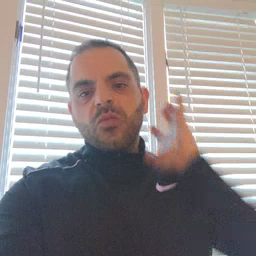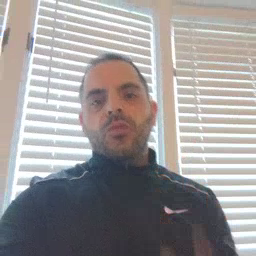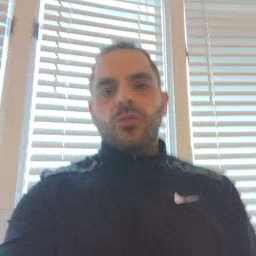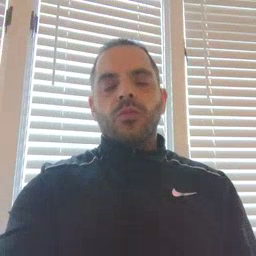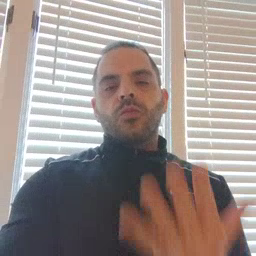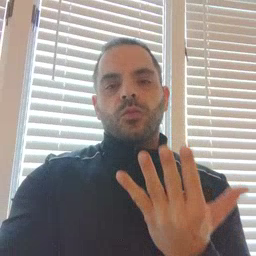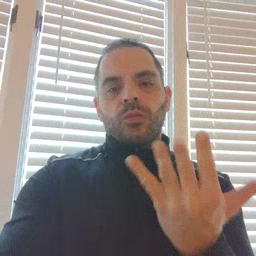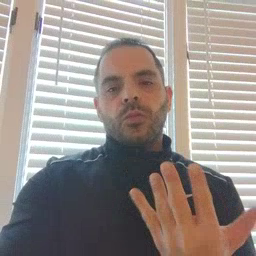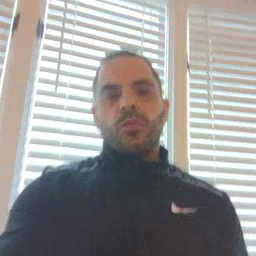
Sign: wait